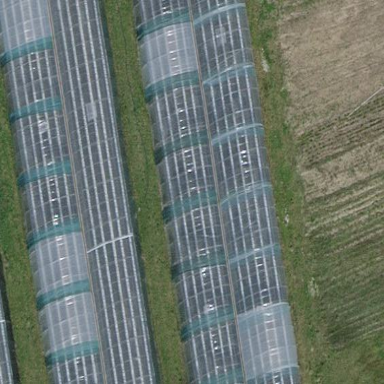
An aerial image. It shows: Greenhouse.